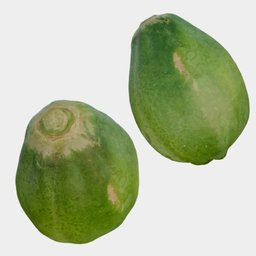
Label: nature